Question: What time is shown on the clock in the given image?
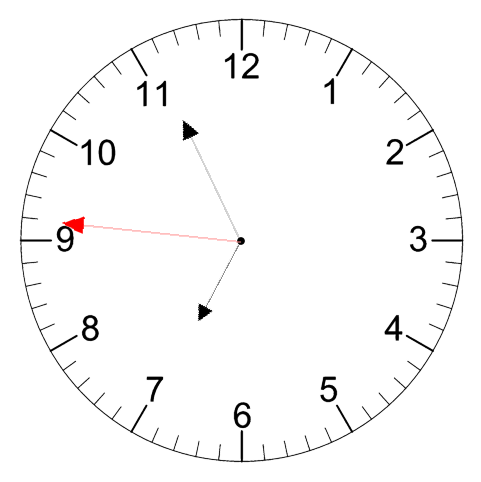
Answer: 06:55:46